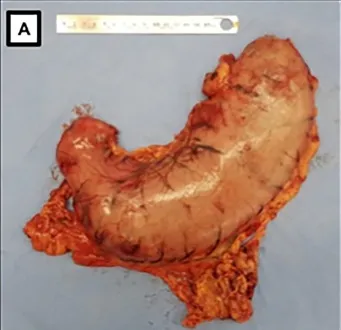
Resected stomach with regular external aspect (A).
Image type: pathology (h&e)